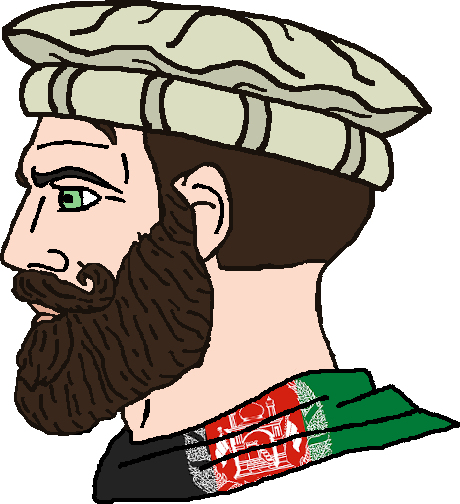
Label: 4_Yes_Chad